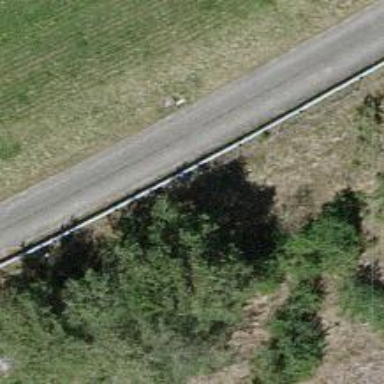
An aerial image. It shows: Row of trees in natural setting.